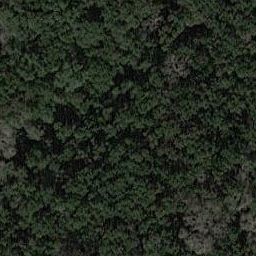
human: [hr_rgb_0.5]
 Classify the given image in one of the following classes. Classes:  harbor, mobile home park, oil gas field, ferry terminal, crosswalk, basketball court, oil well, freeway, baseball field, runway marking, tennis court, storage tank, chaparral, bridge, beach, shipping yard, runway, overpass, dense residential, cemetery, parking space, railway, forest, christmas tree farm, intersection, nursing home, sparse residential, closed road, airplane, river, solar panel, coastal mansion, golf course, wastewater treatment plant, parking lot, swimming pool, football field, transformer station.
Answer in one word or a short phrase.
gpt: forest